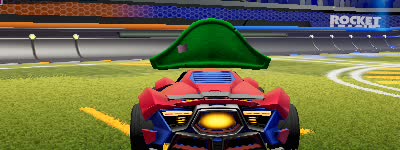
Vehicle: werewolf